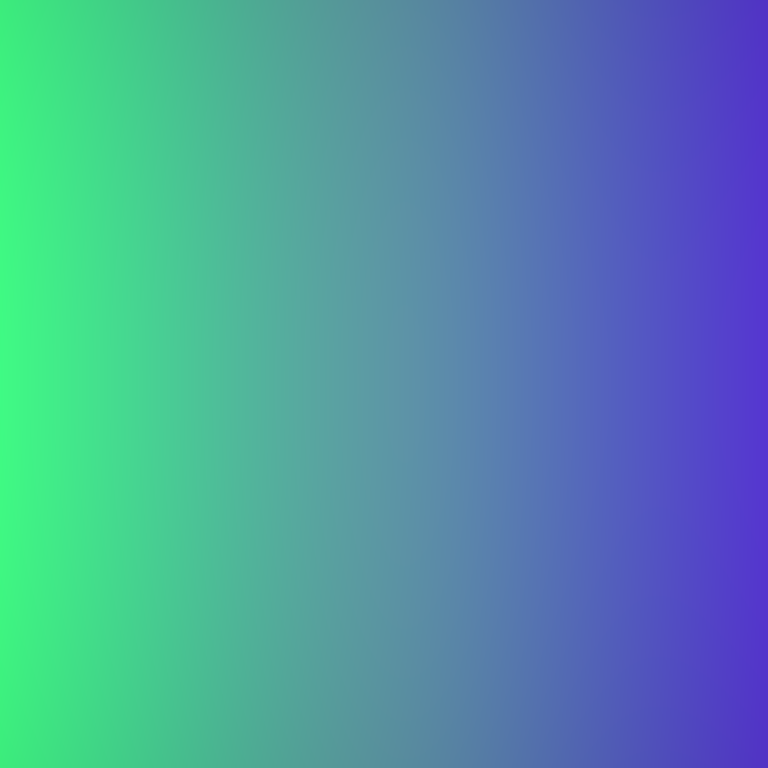
Abstract light effect, smooth gradient from vibrant green to deep purple, calm atmosphere, soft glow, no room, no furniture, no objects.